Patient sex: F
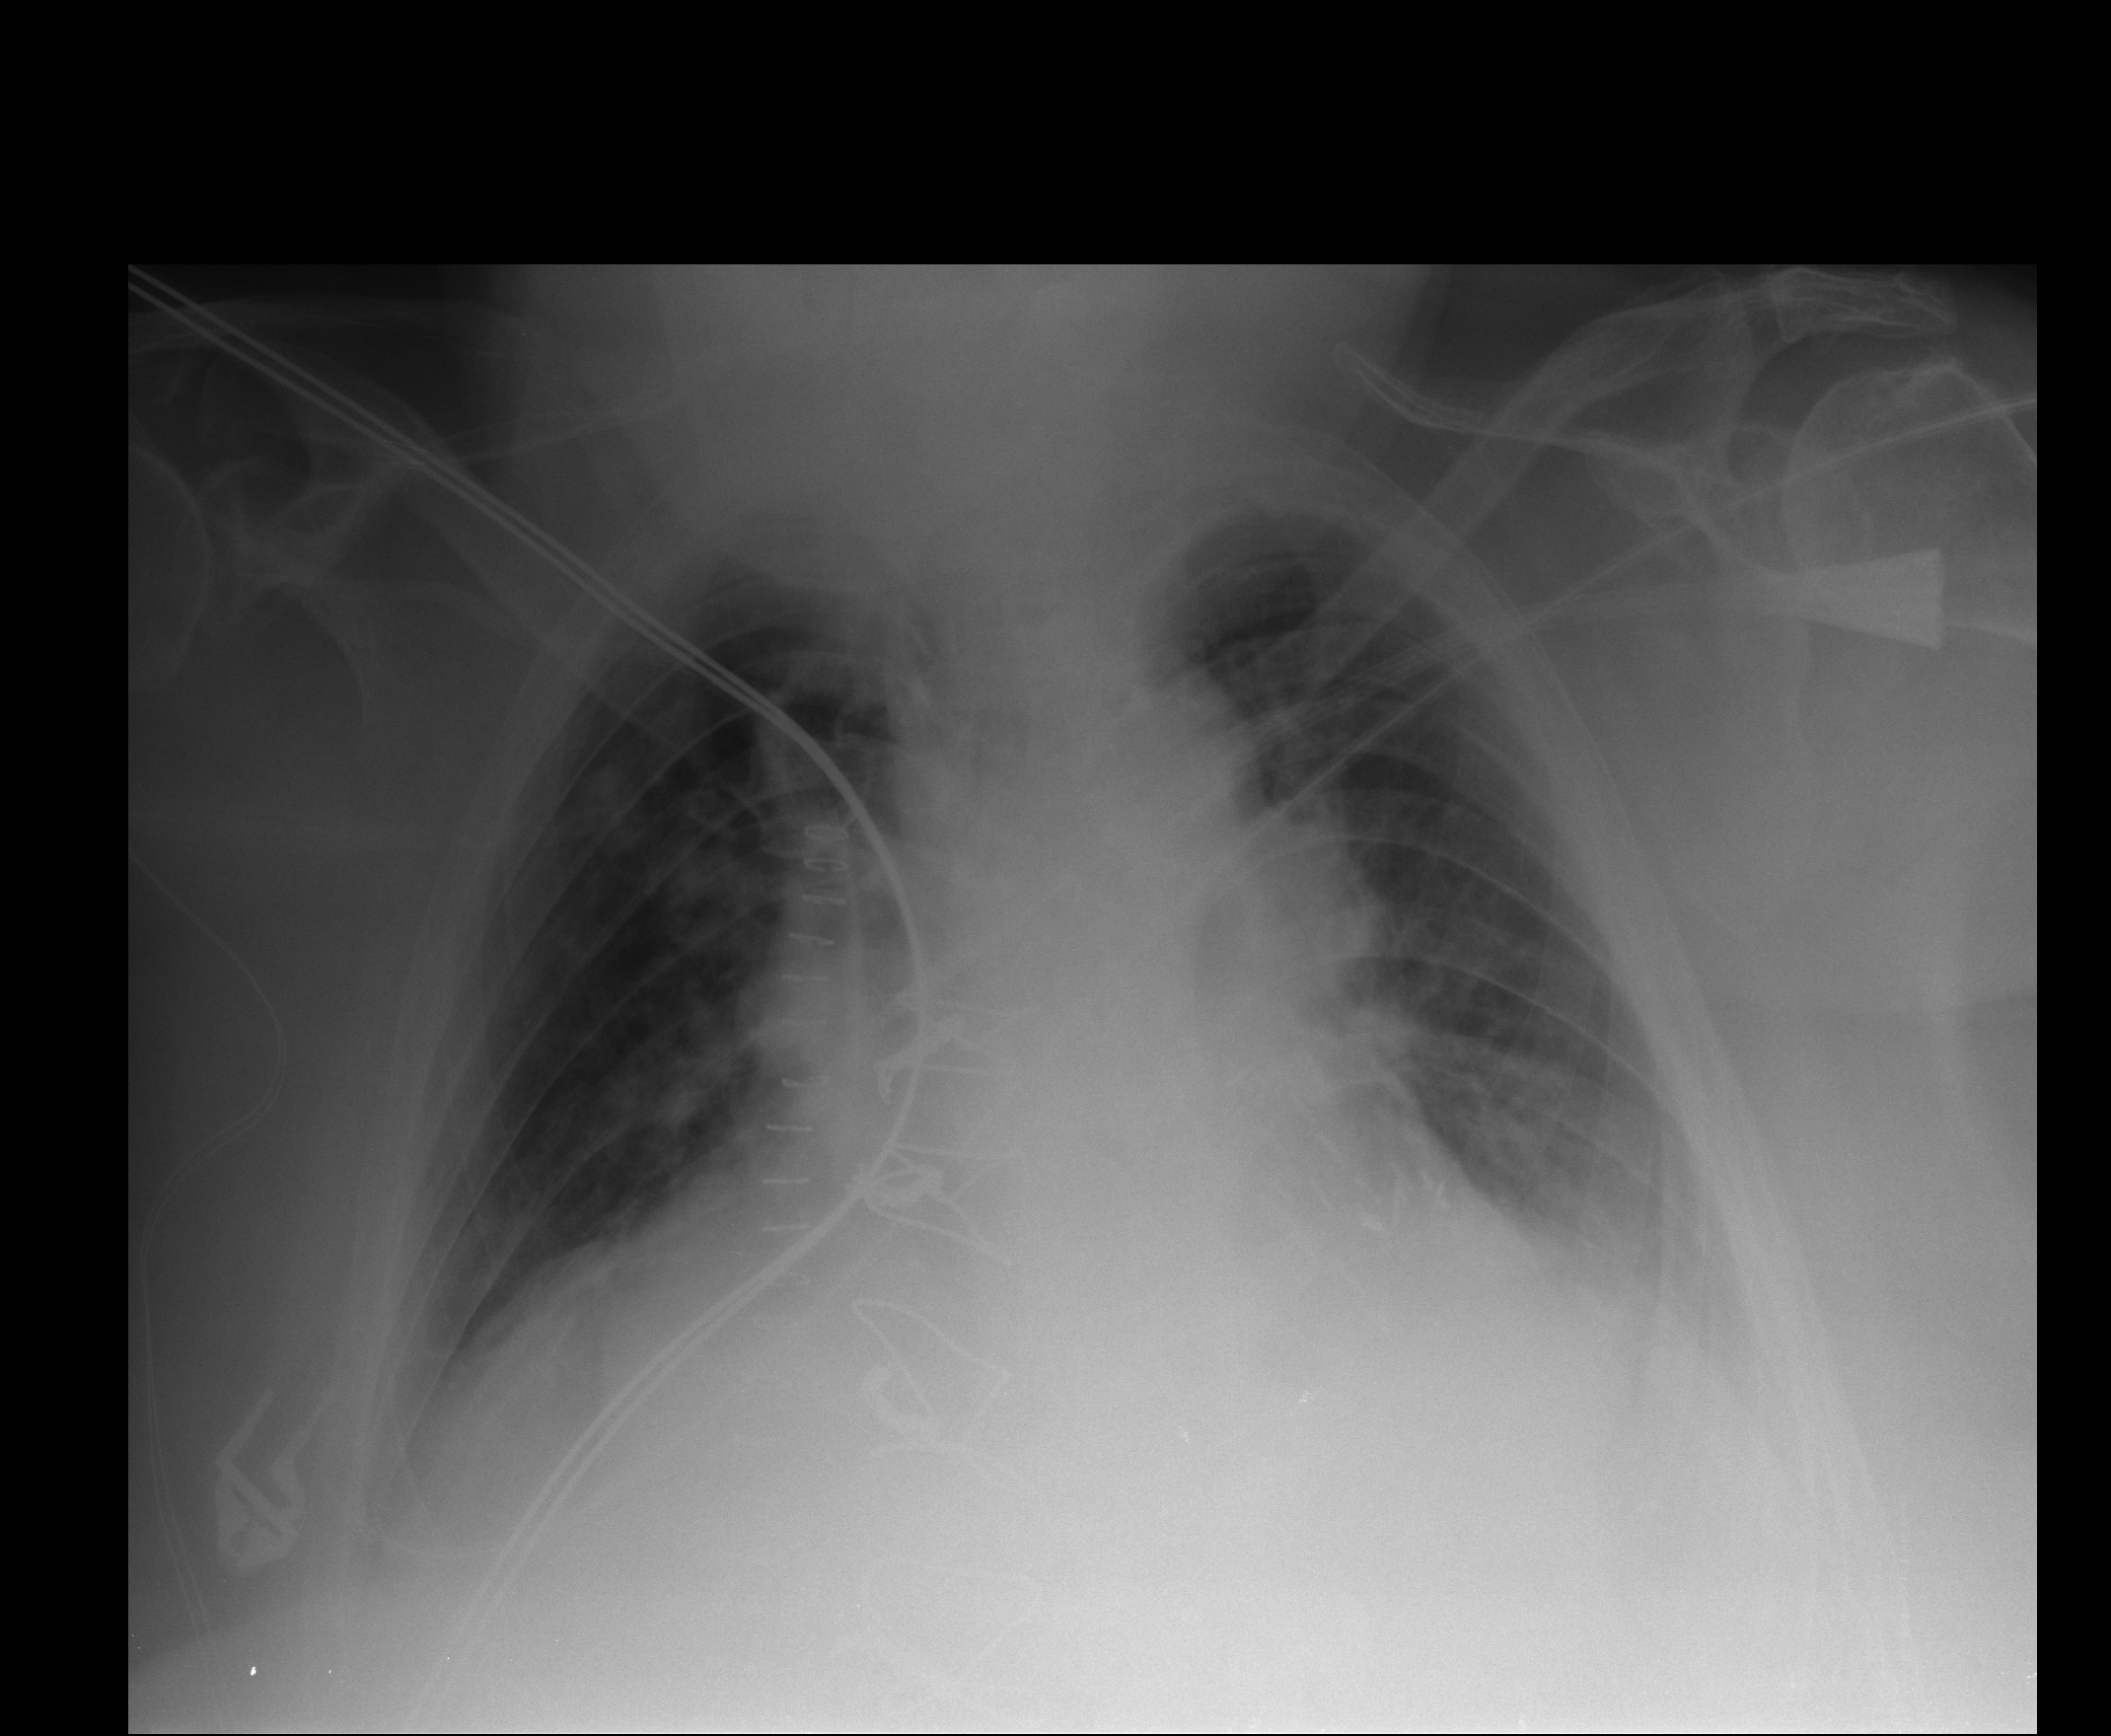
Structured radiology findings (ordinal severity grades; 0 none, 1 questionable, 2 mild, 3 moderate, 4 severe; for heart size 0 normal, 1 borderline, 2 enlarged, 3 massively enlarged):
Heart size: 3
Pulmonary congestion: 2
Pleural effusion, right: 0
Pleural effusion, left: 1
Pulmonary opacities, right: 0
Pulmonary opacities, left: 0
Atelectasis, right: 0
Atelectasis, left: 0